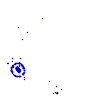
Particle: electron